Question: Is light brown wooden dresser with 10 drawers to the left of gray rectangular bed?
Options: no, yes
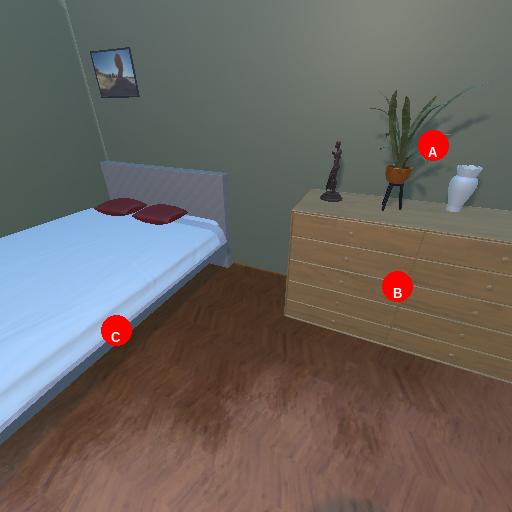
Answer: no